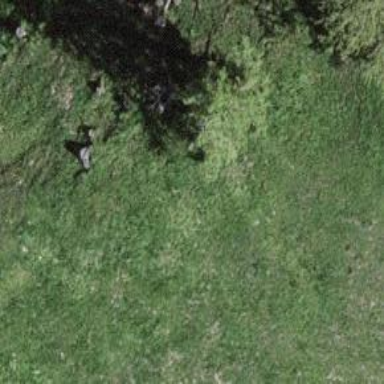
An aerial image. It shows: Bench.